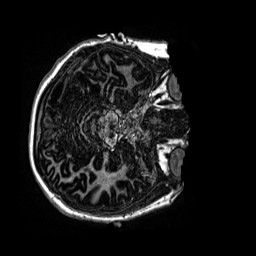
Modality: MP2RAGE
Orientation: axial
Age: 14
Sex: female
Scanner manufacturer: siemens
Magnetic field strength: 3 T
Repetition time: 4 s
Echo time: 0.00299 s